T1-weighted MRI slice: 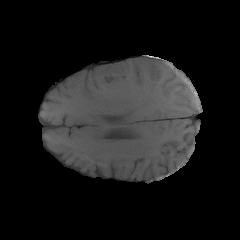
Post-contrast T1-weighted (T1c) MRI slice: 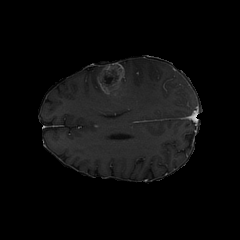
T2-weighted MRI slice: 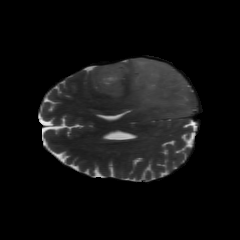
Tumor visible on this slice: yes